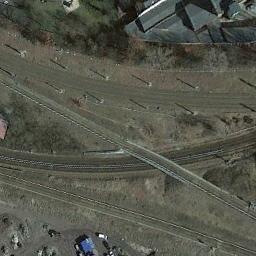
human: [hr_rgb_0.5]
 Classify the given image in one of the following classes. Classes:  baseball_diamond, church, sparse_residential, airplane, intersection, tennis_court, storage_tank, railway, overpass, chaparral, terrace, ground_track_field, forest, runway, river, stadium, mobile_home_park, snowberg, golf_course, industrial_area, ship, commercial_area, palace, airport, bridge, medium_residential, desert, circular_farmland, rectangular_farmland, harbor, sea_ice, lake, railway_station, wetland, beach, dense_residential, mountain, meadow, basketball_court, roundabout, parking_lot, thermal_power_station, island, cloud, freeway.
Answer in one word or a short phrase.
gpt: railway